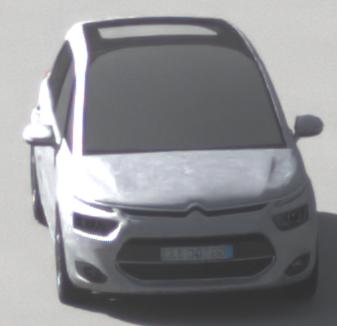
Make: Citroen
Model: Grand C4 Picasso VTi 120
Detailed model: Grand C4 Picasso (II)
Model produced from: 2013/10
Model produced until: 2015/02
Doors: 5
Color: white
Road condition: dry road
Daytime: morning or afternoon
Contrast: low contrast